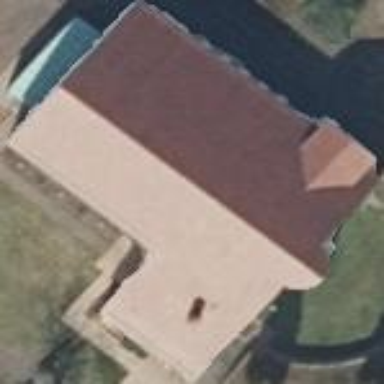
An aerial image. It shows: Church which is place of worship.